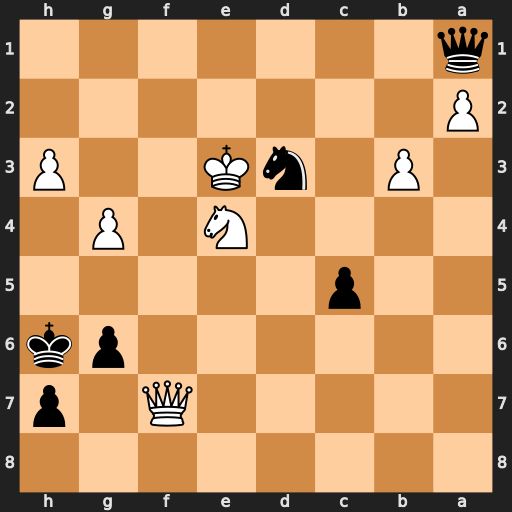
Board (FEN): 8/5Q1p/6pk/2p5/4N1P1/1P1nK2P/P7/q7
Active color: b
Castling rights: -
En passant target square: -
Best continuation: Qd4+ Ke2 Qxe4+